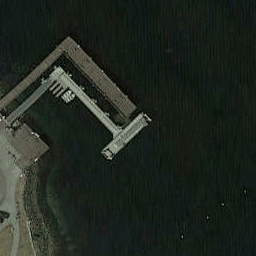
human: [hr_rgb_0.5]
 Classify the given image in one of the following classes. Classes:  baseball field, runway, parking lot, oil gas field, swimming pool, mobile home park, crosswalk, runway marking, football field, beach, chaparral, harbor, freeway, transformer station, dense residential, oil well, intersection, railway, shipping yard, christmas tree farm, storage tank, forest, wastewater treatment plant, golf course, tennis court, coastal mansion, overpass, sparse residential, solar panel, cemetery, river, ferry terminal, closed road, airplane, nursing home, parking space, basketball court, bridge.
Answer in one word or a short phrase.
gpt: ferry terminal